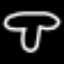
Label: mushroom